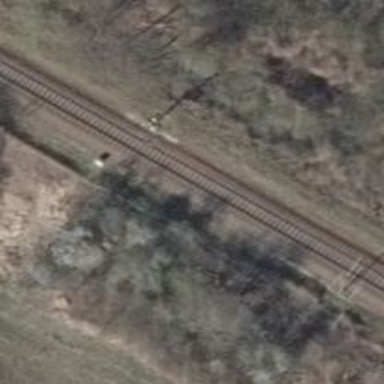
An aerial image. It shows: Railway signal.